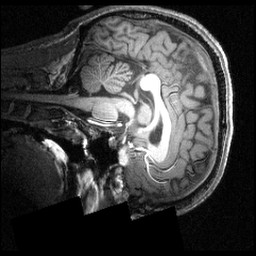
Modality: T1w
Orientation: sagittal
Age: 22
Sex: male
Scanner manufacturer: siemens
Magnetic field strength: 3.951 T
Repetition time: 1.5 s
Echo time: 0.00335 s